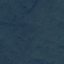
Label: Forest